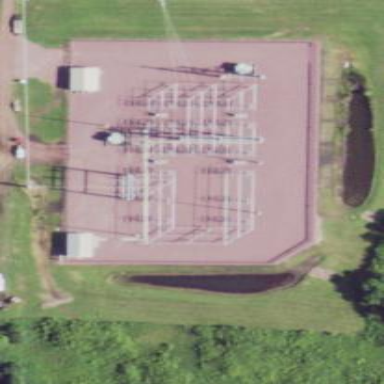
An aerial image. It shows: Outdoor distribution level power substation.